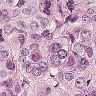
Metastatic tissue present: yes